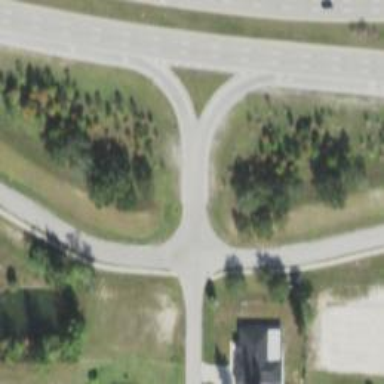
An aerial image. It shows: Trunk link highway.